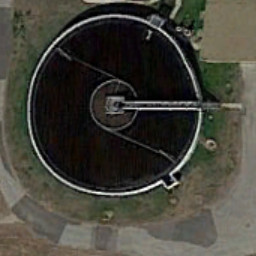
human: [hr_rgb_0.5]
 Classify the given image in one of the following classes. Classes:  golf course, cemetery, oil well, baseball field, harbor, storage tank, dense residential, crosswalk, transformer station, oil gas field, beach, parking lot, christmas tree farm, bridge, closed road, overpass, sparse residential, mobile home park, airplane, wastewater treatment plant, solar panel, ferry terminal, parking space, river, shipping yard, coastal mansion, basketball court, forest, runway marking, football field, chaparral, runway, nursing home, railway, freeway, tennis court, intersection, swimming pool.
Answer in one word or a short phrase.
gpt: wastewater treatment plant